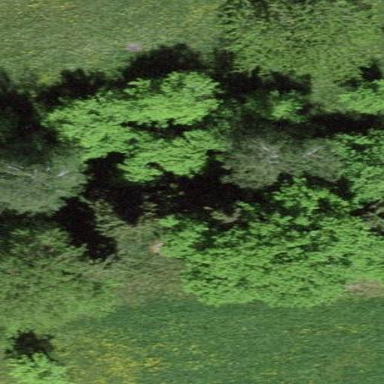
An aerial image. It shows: Forest area.